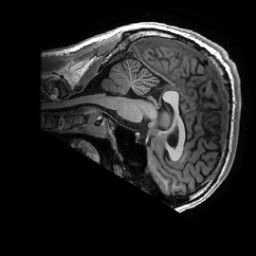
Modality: T1w
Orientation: sagittal
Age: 26
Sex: male
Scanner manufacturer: ge
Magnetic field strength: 3 T
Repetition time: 0.0073 s
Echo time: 0.003 s